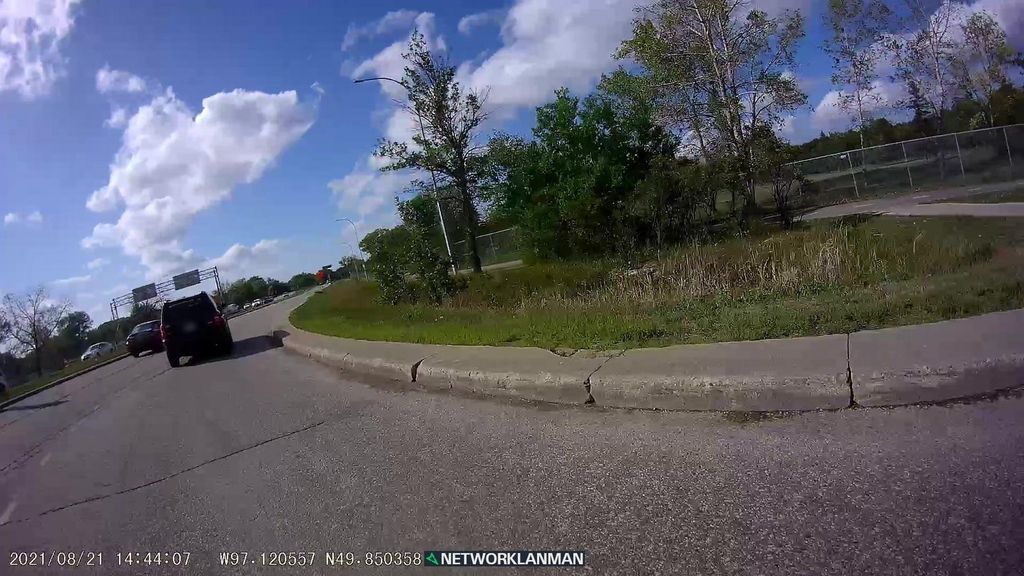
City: winnipeg